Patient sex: M
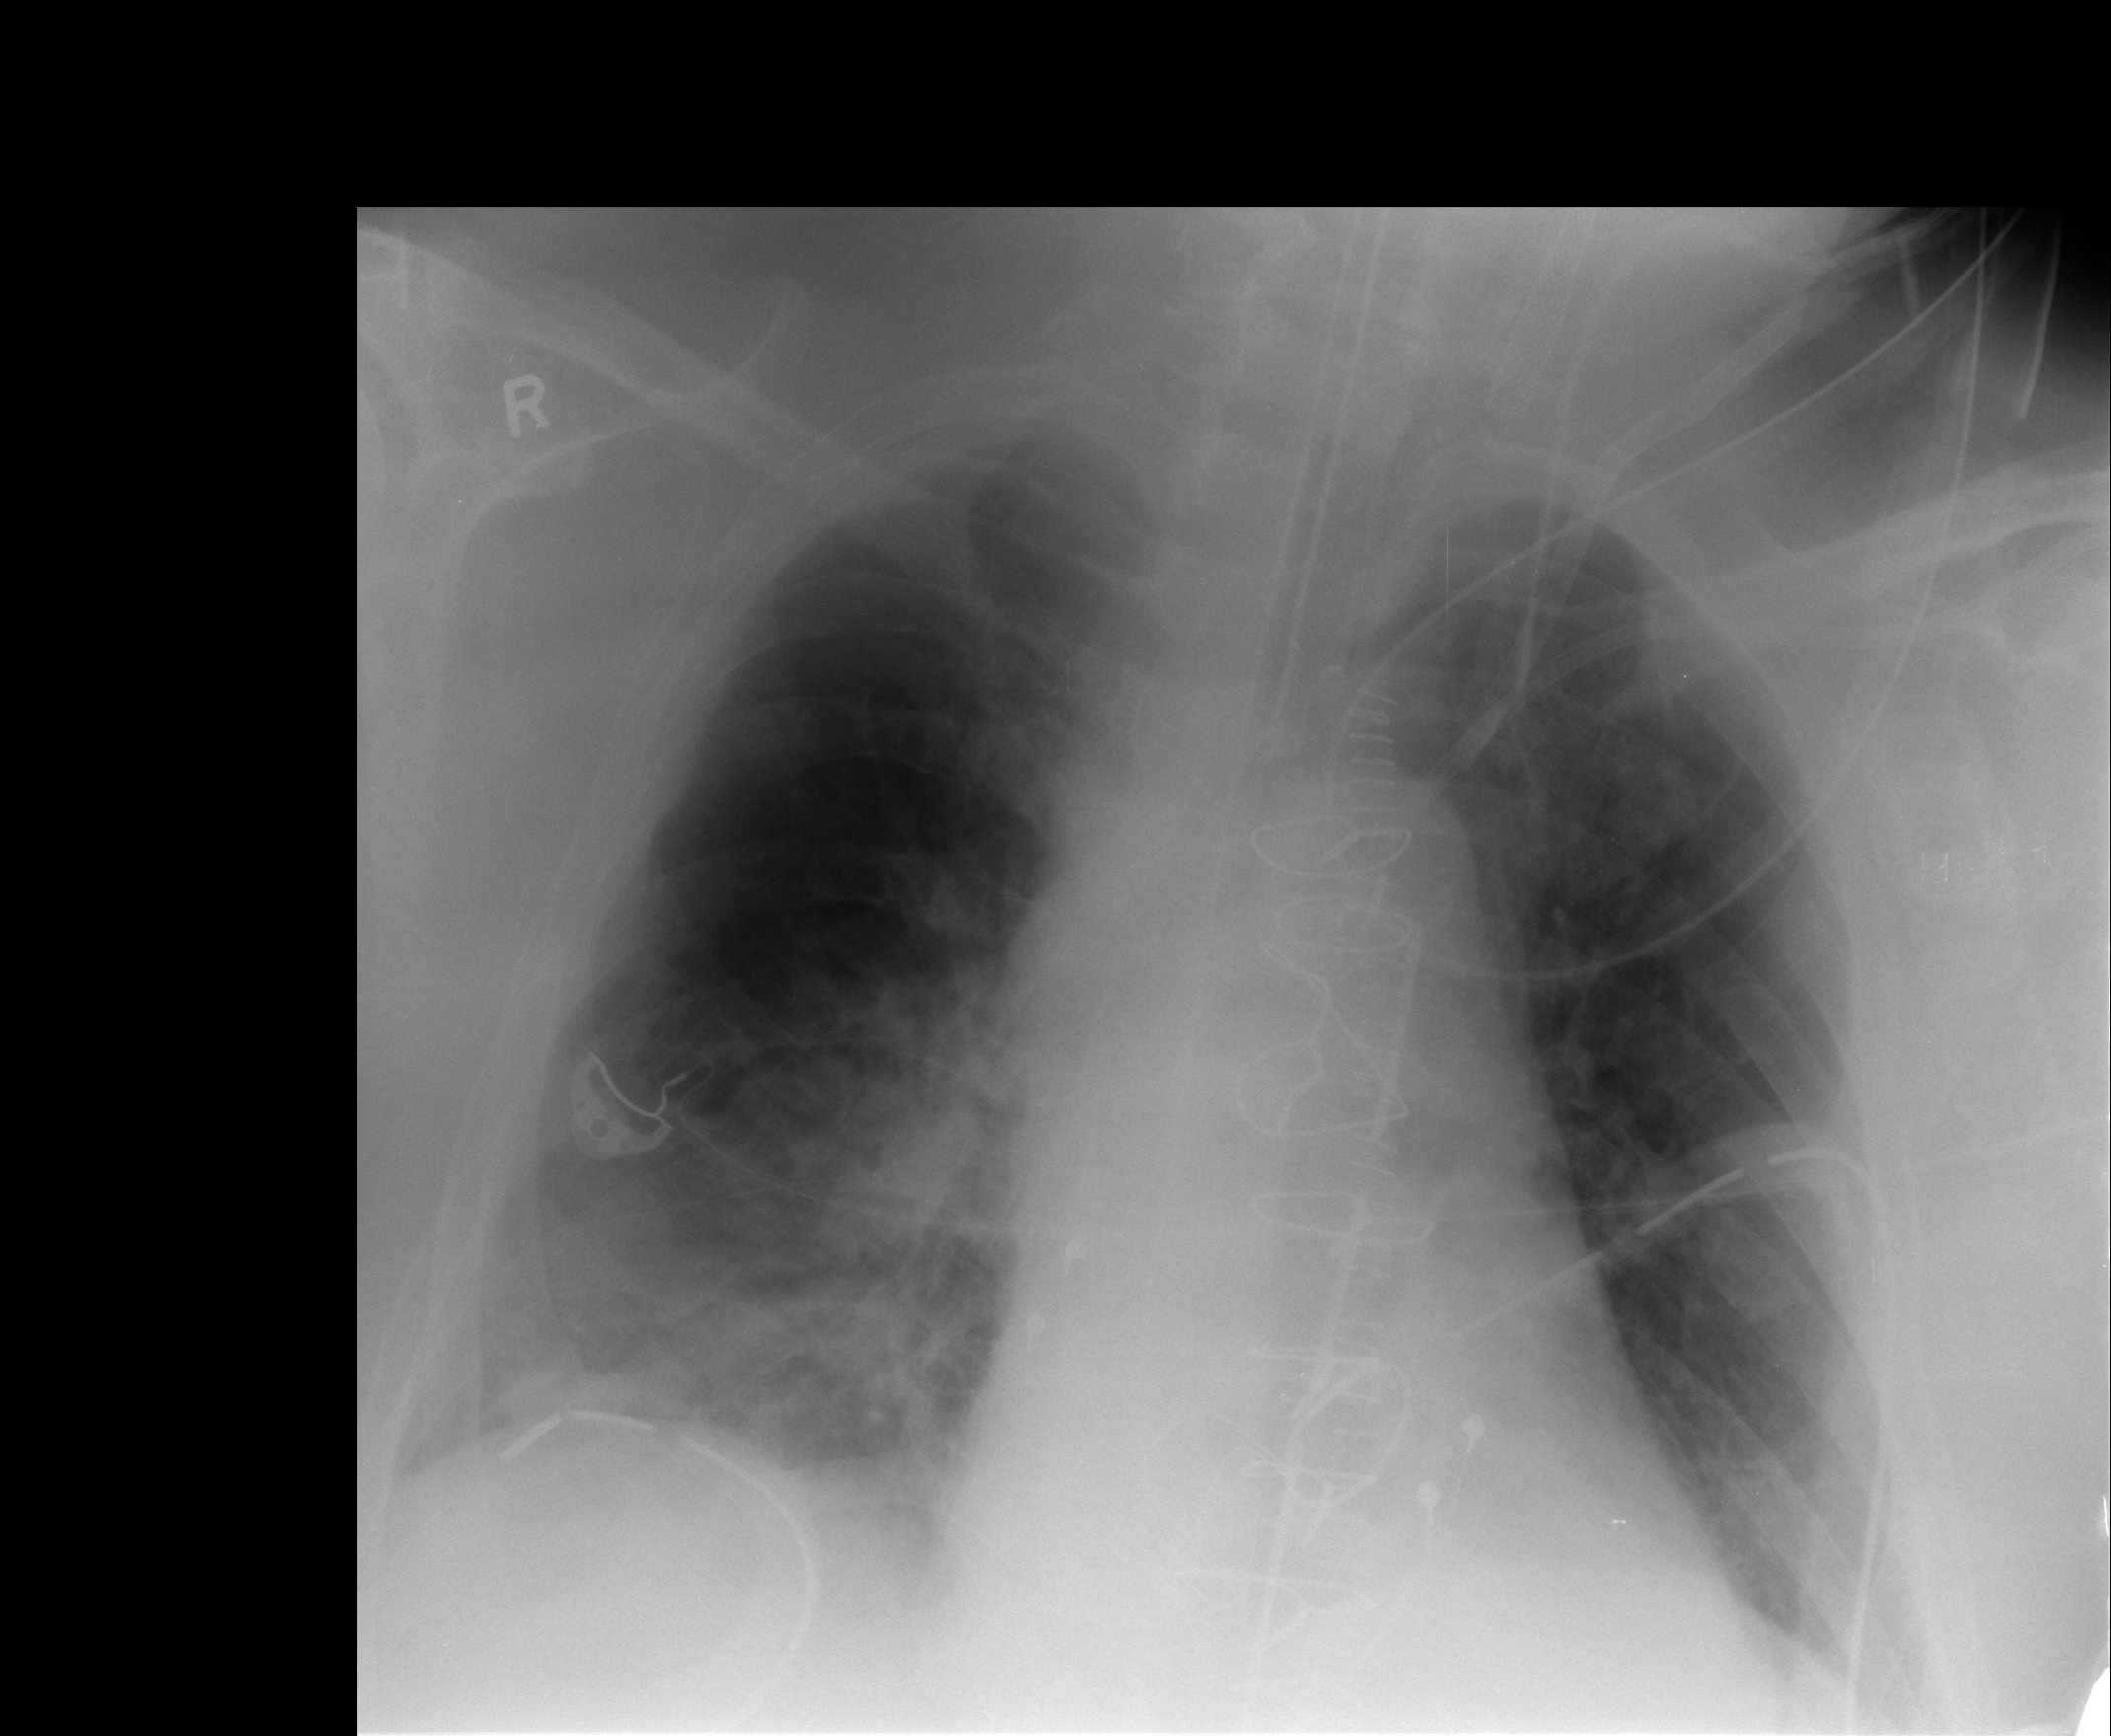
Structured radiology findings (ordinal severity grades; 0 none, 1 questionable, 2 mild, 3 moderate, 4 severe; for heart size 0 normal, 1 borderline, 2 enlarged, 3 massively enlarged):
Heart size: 2
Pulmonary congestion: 1
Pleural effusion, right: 1
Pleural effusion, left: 1
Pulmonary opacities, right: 2
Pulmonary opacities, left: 0
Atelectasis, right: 2
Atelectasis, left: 2